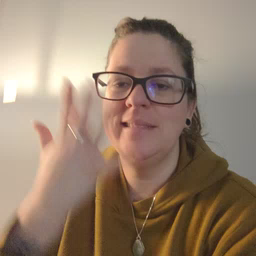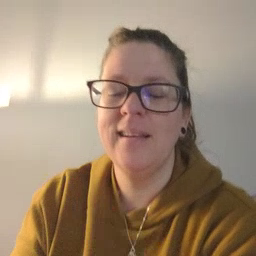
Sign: sad